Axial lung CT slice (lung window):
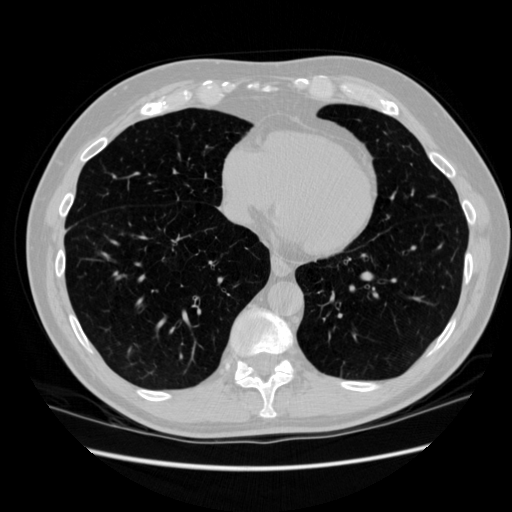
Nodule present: no